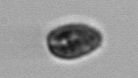
Label: Pseudochattonella_farcimen